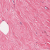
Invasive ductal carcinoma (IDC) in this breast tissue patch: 0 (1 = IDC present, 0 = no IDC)